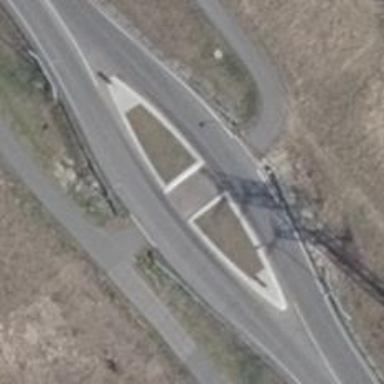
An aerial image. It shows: Traffic calming island.